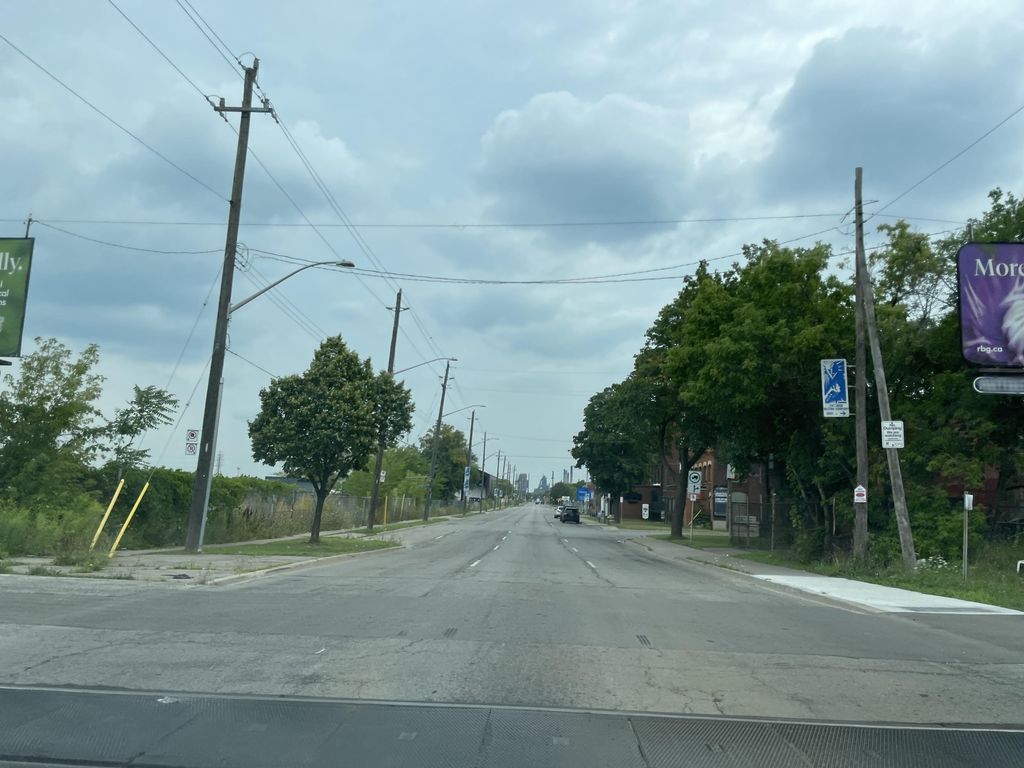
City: hamilton